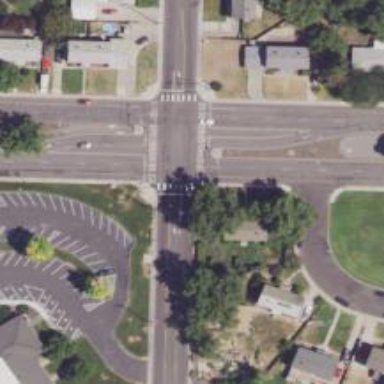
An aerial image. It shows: Marked road crossing.